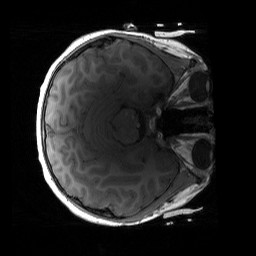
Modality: T1w
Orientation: axial
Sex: male
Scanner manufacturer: siemens
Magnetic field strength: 3 T
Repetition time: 1.9 s
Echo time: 0.00243 s